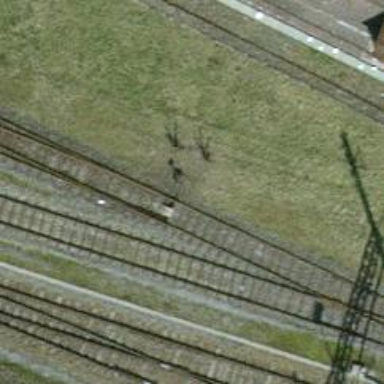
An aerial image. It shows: Railway switch.